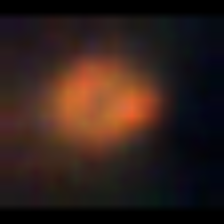
Taxon: NanoPlankton
Group: Other